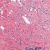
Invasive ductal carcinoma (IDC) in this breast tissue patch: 1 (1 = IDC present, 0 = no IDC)